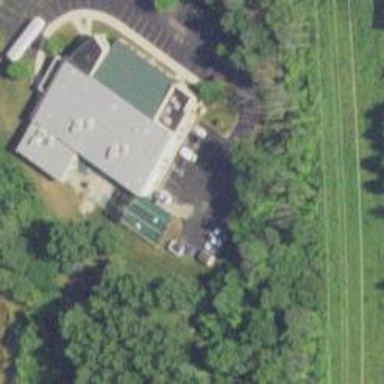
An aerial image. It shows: Animal shelter housed in building.